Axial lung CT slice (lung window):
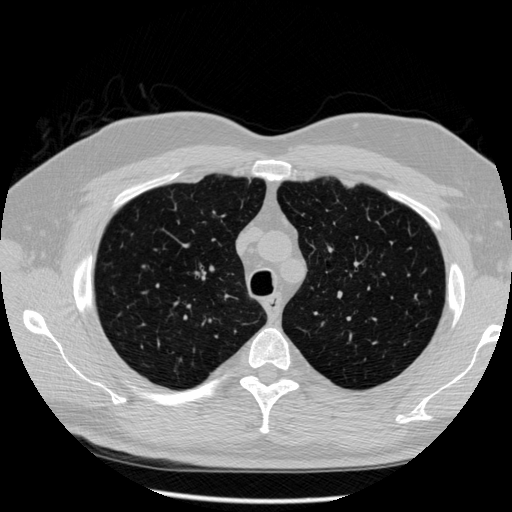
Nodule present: no